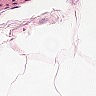
Metastatic tissue present: no